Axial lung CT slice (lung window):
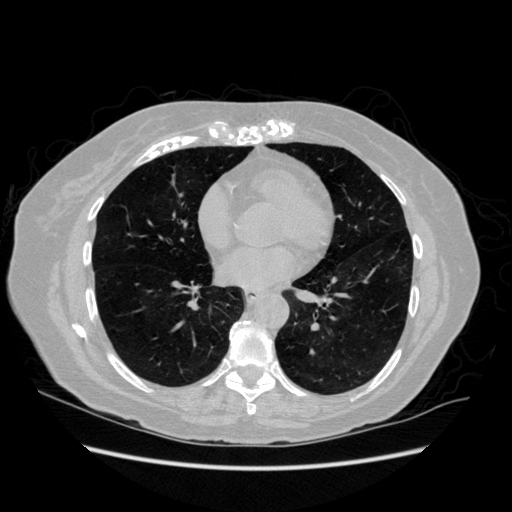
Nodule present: no